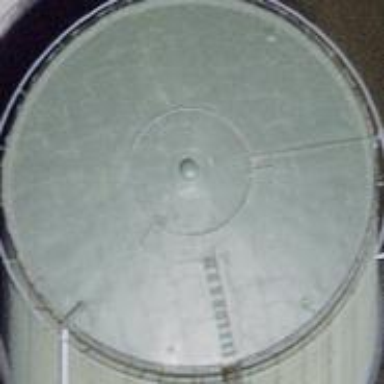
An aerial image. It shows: Storage tank that is man-made.